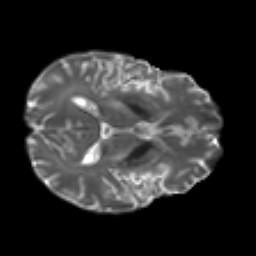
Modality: T2w
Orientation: axial
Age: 39
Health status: ill
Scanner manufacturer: philips
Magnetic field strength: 3 T
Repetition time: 9 s
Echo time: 0.127 s